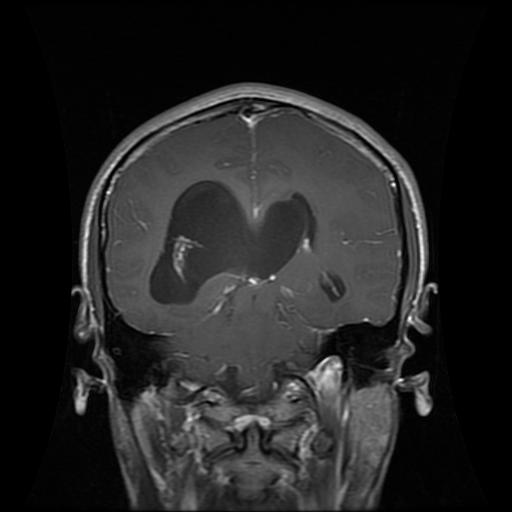
Label: glioma